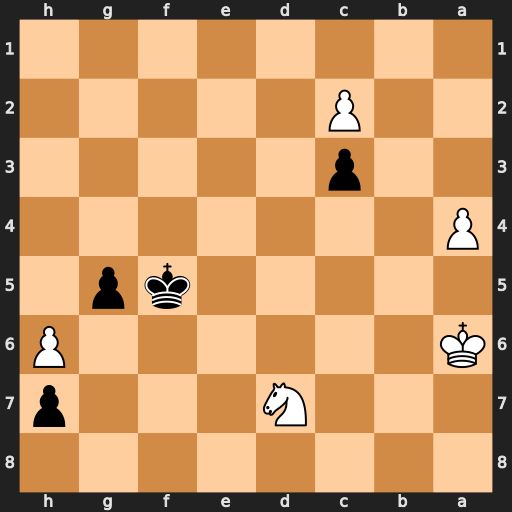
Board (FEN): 8/3N3p/K6P/5kp1/P7/2p5/2P5/8
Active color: b
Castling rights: -
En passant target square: -
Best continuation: g4 Nb6 g3 Nd5 Ke4 Nxc3+ Ke3 a5 g2